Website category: university
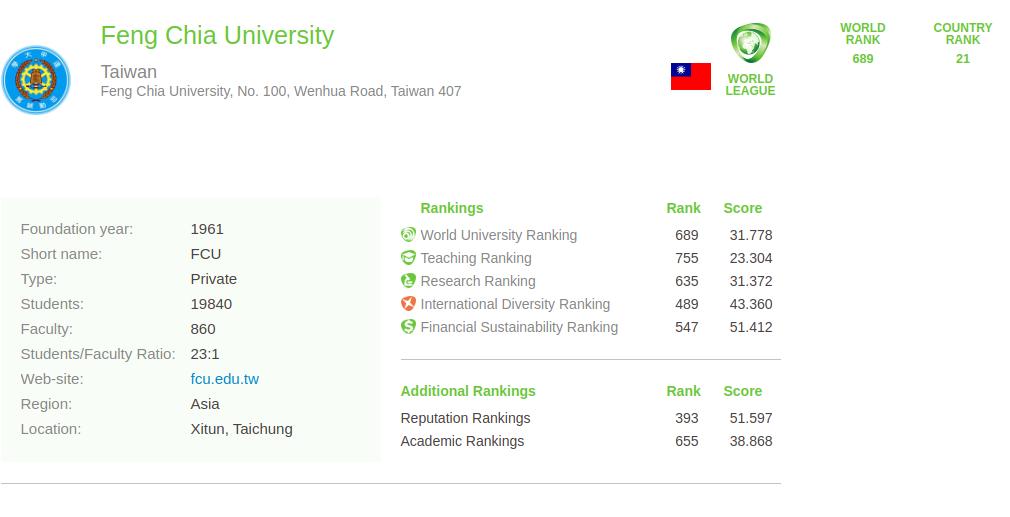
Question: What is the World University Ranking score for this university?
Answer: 31.778

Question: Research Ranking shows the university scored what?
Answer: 31.372

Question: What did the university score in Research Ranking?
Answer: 31.372

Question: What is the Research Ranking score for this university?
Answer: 31.372

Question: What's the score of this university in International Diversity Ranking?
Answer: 43.360

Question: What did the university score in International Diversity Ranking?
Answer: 43.360

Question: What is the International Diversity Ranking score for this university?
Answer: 43.360

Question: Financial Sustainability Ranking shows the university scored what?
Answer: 51.412

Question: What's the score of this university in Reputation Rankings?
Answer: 51.597

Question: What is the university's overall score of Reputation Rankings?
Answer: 51.597

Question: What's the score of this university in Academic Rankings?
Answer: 38.868

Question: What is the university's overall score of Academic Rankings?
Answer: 38.868

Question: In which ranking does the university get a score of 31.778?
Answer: World University Ranking

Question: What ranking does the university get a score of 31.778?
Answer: World University Ranking

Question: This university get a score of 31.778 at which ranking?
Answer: World University Ranking

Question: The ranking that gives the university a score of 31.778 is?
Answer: World University Ranking

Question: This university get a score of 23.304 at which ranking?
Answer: Teaching Ranking

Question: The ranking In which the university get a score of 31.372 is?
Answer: Research Ranking

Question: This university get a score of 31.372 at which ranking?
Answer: Research Ranking

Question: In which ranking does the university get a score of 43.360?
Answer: International Diversity Ranking

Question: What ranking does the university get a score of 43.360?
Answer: International Diversity Ranking

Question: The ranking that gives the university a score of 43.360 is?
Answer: International Diversity Ranking

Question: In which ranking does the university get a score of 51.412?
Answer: Financial Sustainability Ranking

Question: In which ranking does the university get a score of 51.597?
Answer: Reputation Rankings

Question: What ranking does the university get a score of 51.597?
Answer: Reputation Rankings

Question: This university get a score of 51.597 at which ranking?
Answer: Reputation Rankings

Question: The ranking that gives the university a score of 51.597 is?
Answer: Reputation Rankings

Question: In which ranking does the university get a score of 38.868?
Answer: Academic Rankings

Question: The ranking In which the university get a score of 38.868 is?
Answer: Academic Rankings

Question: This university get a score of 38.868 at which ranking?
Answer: Academic Rankings